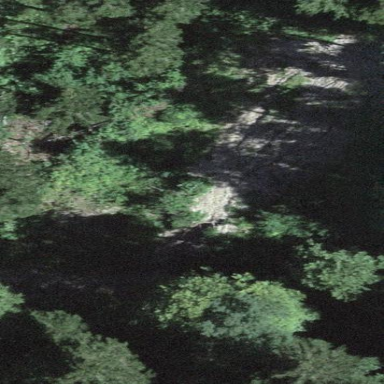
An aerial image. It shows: Natural scree.